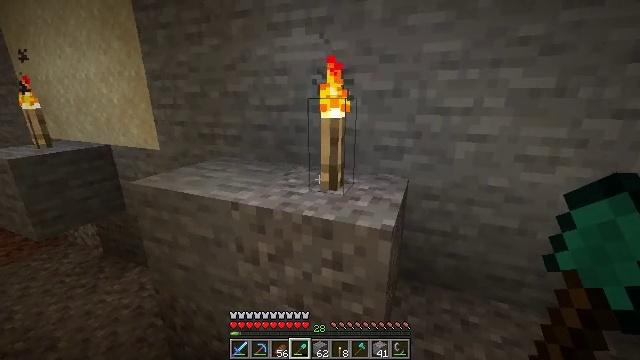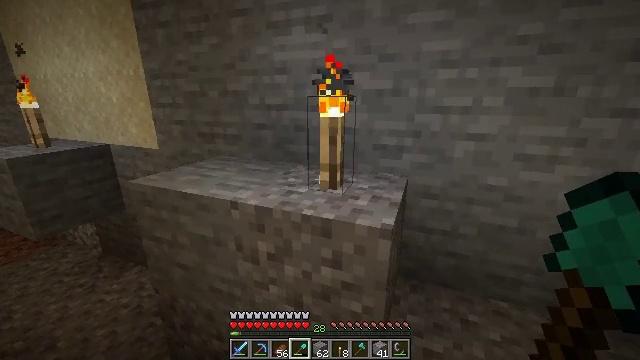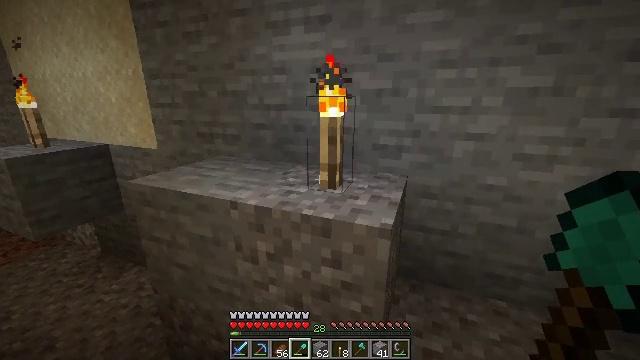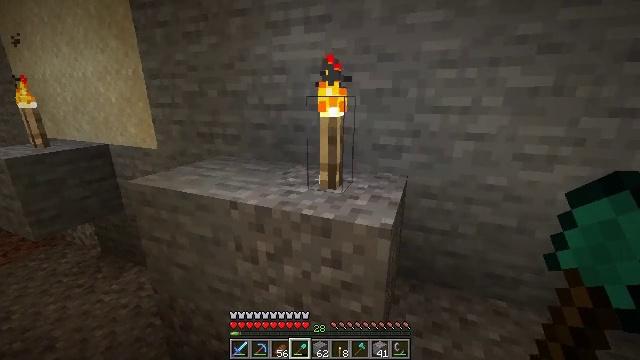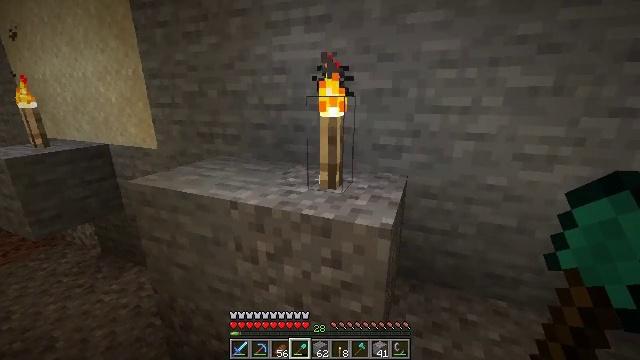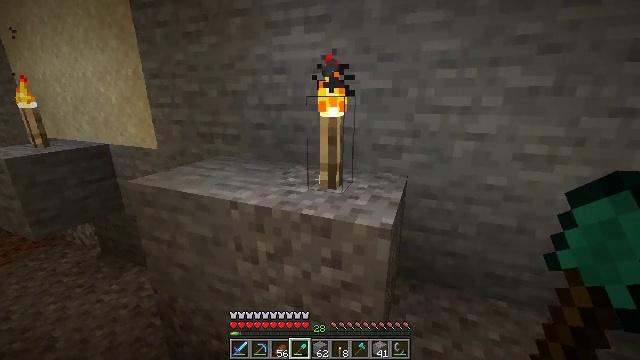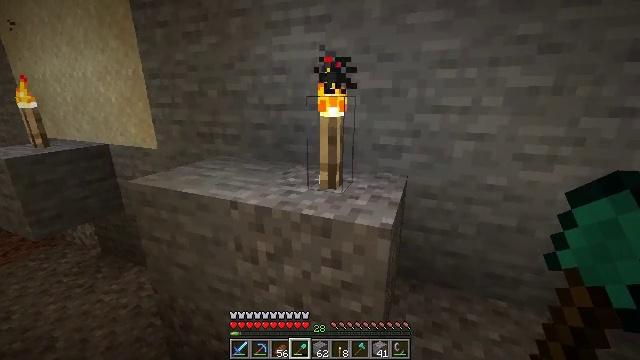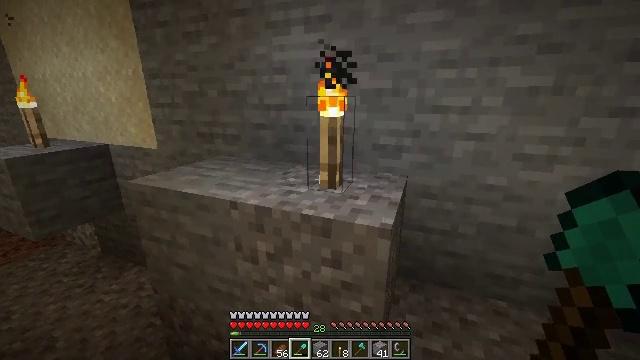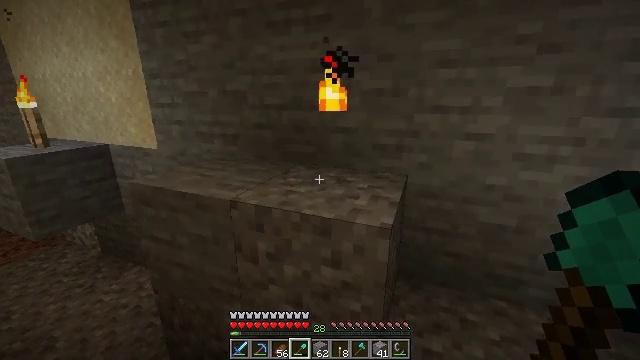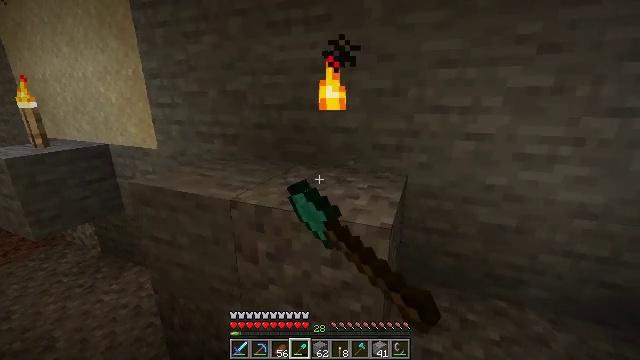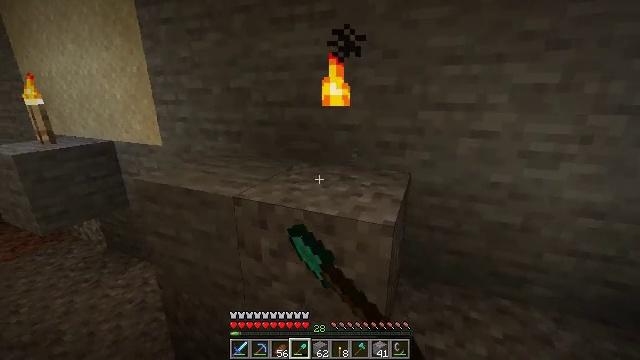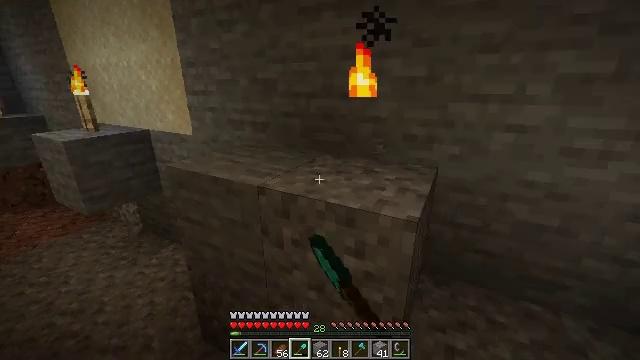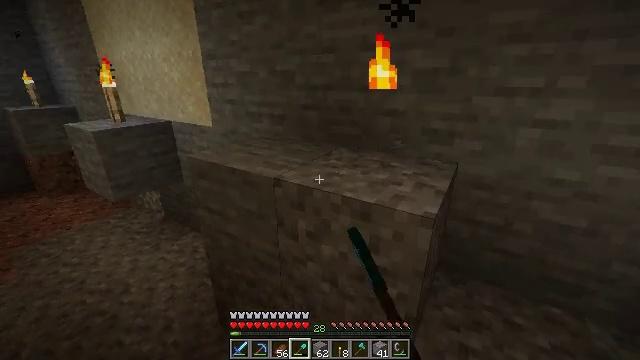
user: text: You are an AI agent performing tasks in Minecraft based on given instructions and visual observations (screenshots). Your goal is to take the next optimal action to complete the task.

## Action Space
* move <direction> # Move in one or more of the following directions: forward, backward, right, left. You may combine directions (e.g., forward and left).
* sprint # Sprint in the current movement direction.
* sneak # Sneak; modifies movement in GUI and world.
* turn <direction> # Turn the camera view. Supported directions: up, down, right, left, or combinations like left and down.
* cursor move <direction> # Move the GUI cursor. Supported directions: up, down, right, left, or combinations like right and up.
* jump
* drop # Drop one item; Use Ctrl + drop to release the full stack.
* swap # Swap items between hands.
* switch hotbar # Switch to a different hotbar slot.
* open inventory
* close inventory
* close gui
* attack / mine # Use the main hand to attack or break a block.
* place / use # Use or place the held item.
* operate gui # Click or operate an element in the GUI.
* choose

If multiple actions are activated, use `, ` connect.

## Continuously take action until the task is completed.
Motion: motion action
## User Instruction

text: Break the torch to collect it.
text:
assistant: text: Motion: no_op
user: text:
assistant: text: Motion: no_op
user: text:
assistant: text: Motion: no_op
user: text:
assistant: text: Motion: no_op
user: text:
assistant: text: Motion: no_op
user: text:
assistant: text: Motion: no_op
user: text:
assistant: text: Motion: no_op
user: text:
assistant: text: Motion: attack / mine
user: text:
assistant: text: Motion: attack / mine
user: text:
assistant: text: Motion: no_op
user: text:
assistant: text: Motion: turn left and down
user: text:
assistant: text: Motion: turn left and down
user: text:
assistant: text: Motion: no_op